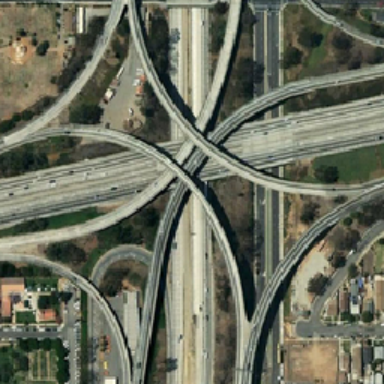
Like flowers in the shape of an overpass .